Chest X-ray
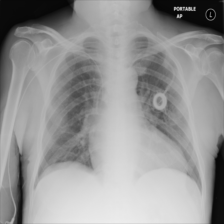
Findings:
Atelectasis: negative
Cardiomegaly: negative
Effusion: negative
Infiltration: negative
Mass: negative
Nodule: negative
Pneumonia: negative
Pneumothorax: negative
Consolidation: negative
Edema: negative
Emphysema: negative
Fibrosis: negative
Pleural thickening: negative
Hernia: negative